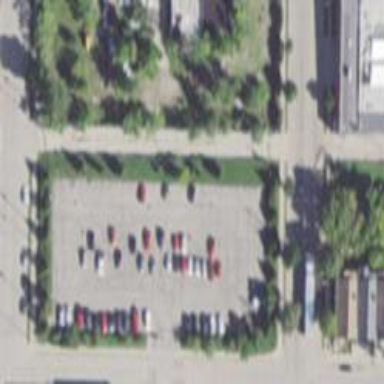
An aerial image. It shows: Sidewalk along the footway.